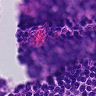
Metastatic tissue present: no